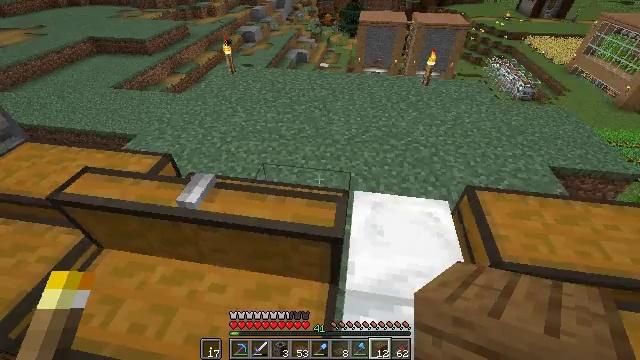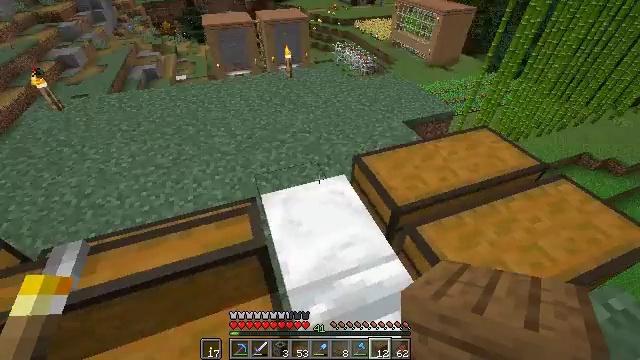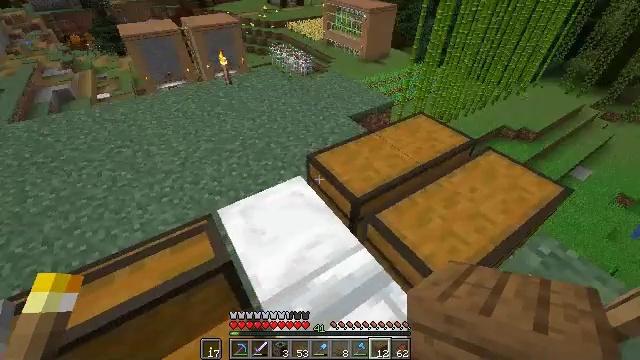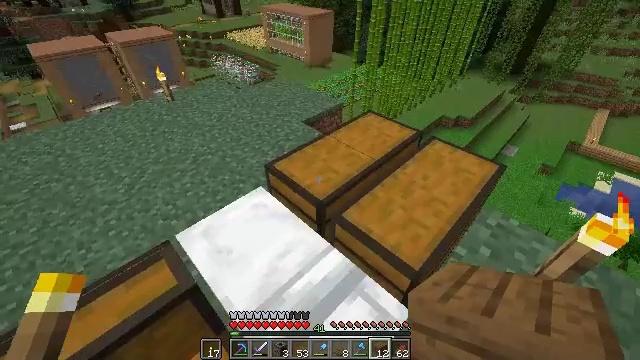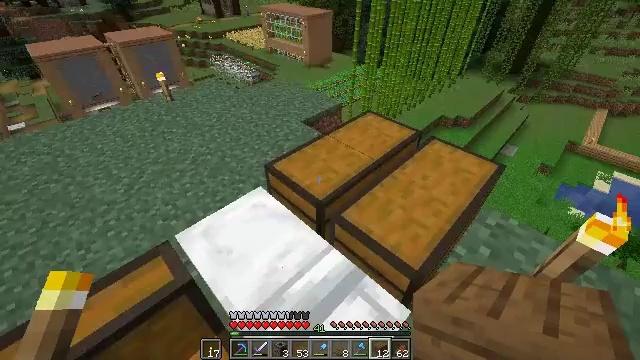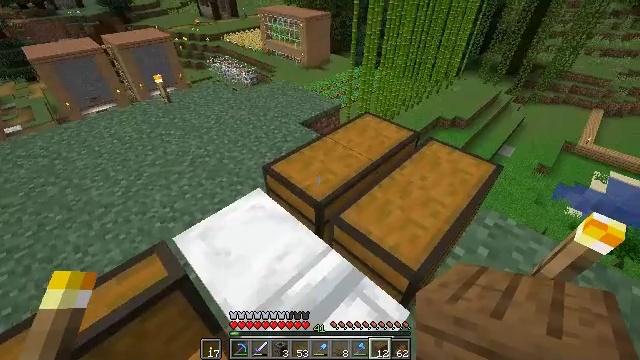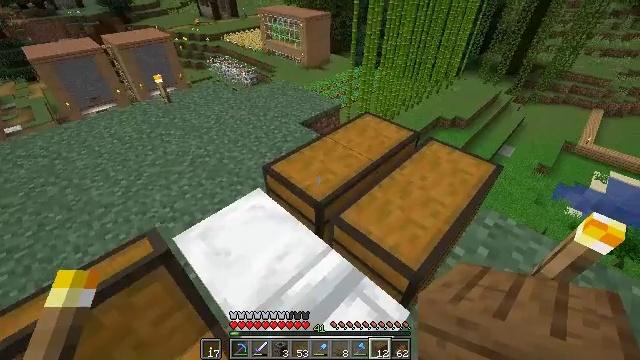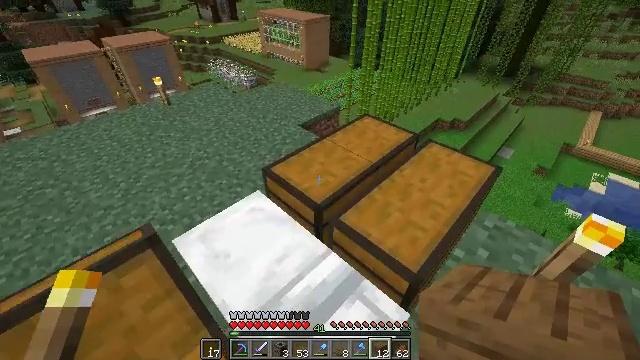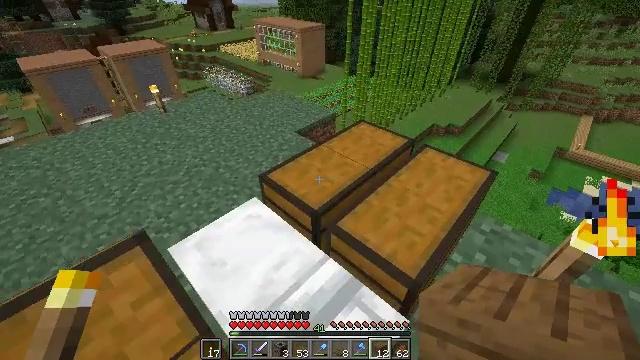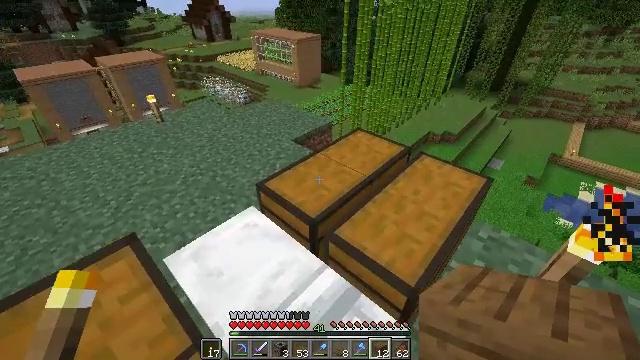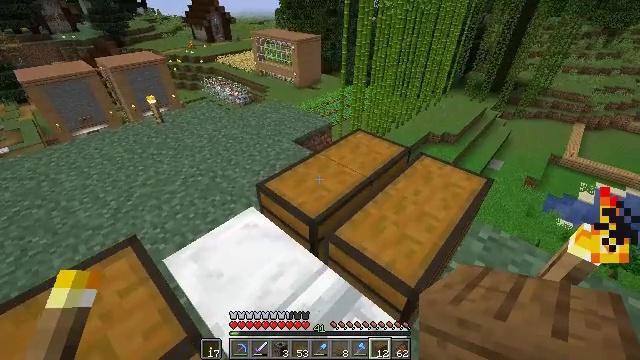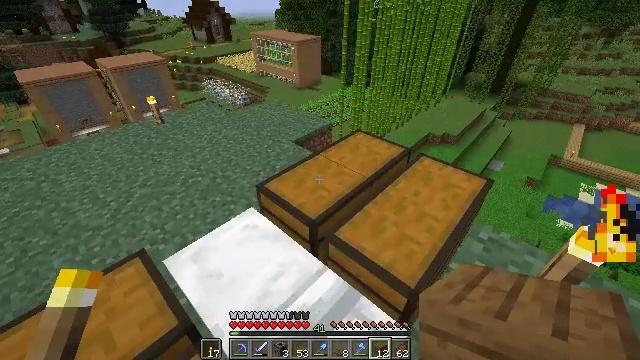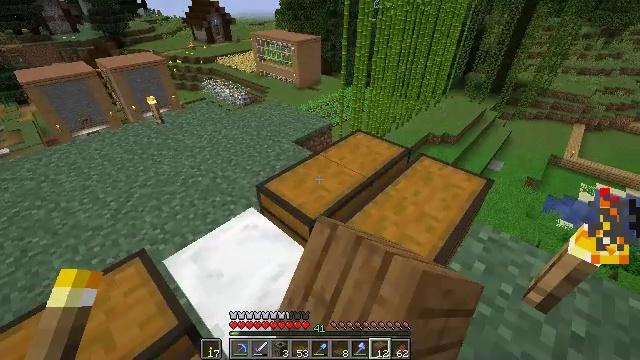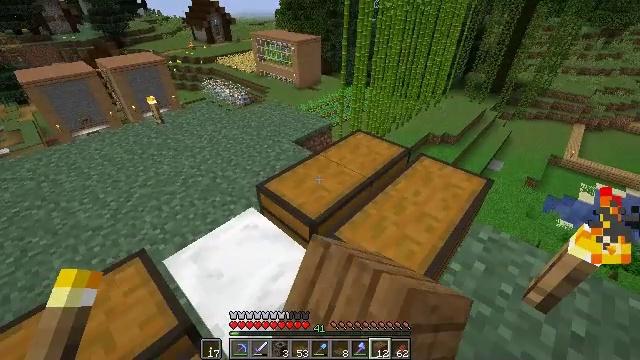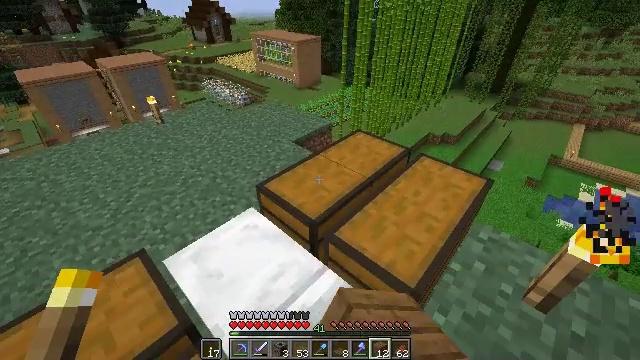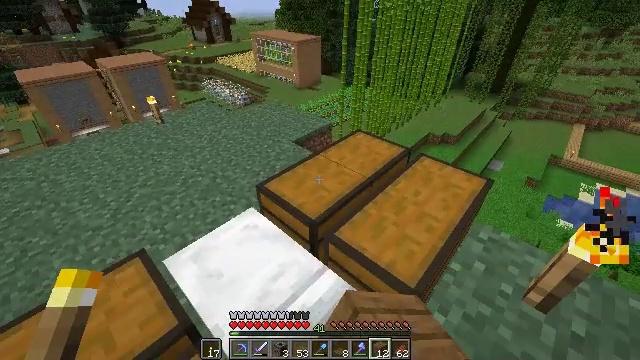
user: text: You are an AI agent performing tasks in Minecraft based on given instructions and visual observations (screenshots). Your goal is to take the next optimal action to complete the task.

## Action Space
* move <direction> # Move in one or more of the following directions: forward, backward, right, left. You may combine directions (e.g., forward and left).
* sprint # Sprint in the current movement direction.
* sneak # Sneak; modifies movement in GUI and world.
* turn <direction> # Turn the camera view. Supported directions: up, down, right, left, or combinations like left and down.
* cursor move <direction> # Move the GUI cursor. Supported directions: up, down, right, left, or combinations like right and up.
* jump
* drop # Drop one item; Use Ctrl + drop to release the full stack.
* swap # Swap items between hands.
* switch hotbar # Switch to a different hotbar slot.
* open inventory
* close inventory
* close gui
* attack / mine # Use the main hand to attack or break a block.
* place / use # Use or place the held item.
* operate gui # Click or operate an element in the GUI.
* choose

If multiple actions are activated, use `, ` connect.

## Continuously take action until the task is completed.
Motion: motion action
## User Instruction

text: Create rabbit stew by crafting it.
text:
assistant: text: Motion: turn right
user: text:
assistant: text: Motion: turn right
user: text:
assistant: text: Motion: turn right and up
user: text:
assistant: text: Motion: no_op
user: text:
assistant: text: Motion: no_op
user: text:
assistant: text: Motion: no_op
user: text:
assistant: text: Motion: no_op
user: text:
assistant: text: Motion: turn up
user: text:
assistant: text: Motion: turn up
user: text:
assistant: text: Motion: no_op
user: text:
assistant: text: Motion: use / place
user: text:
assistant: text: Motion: use / place
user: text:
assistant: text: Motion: use / place
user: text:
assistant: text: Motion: use / place
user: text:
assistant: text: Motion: no_op
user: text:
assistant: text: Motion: open gui
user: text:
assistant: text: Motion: no_op
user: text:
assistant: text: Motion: no_op
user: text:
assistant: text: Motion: cursor move right and down
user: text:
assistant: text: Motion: cursor move right and down
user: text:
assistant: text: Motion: no_op
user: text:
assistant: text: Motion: no_op
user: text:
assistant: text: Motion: no_op
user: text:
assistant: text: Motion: no_op
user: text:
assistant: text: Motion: cursor move down
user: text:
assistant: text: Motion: no_op
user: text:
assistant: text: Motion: no_op
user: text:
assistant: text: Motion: no_op
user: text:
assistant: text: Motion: no_op
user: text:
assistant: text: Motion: no_op